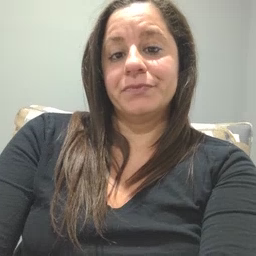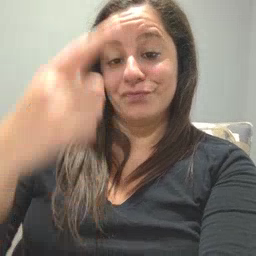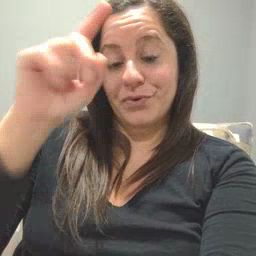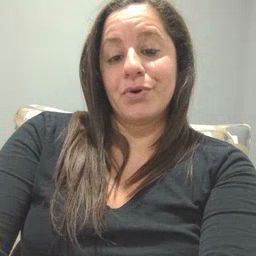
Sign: for